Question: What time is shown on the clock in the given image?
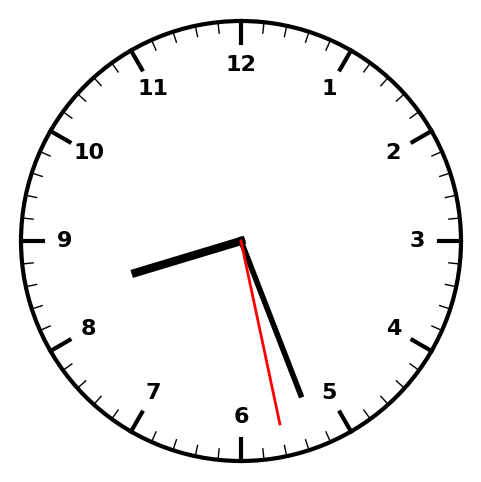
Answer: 08:26:28